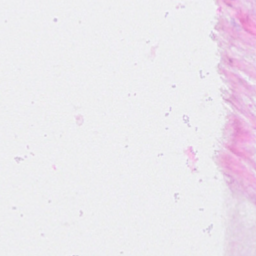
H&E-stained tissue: Breast